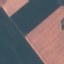
Land use / land cover: AnnualCrop